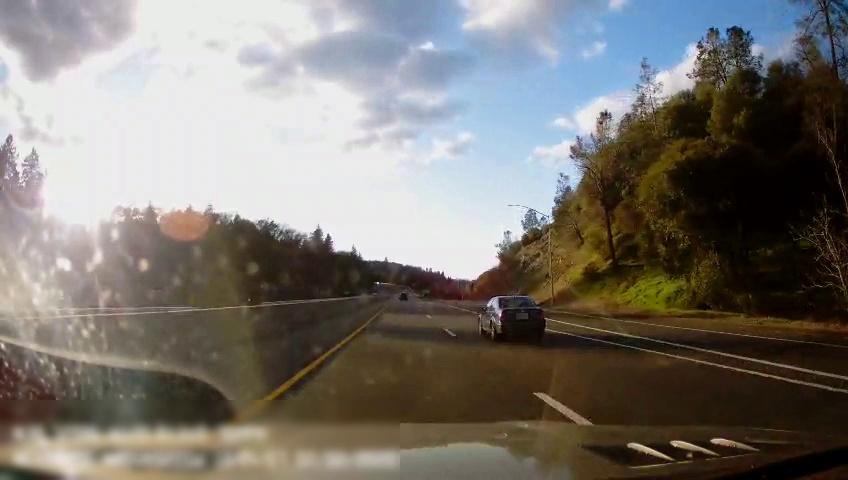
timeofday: Day
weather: Sunny
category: Drivable Space
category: Vehicles | Car
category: Lanes | Current Lane
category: Lanes | Alternate Lane
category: Lanes | Alternate Lane
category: Lanes | Alternate Lane
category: Lanes | Current Lane